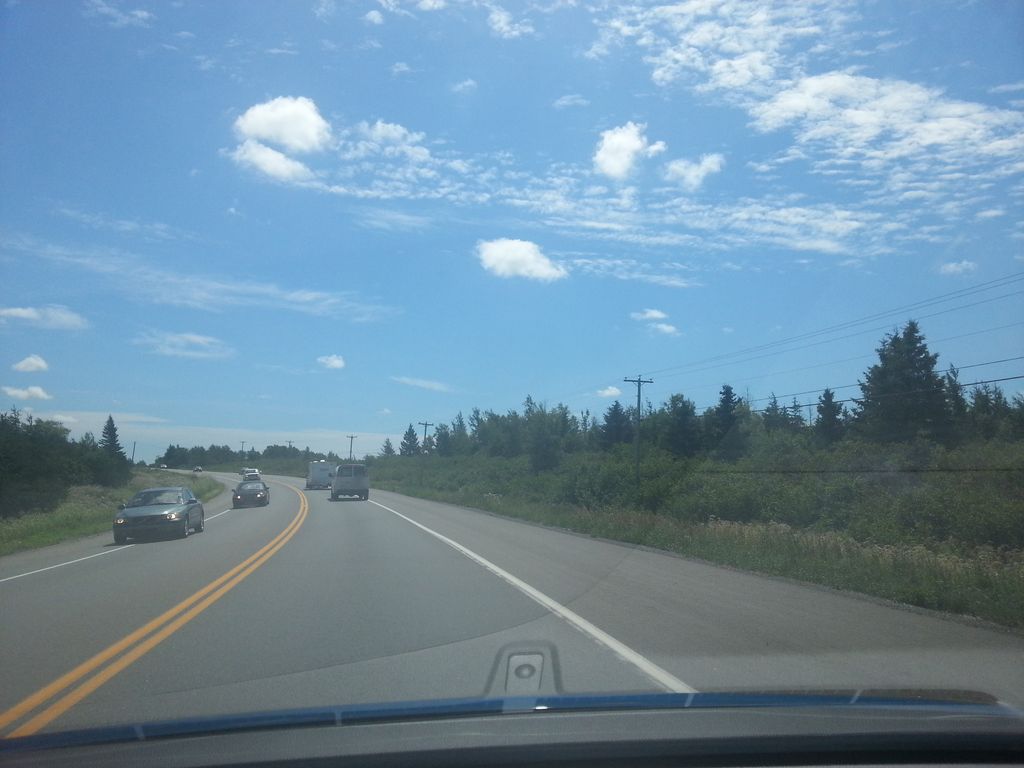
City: charlottetown